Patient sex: M
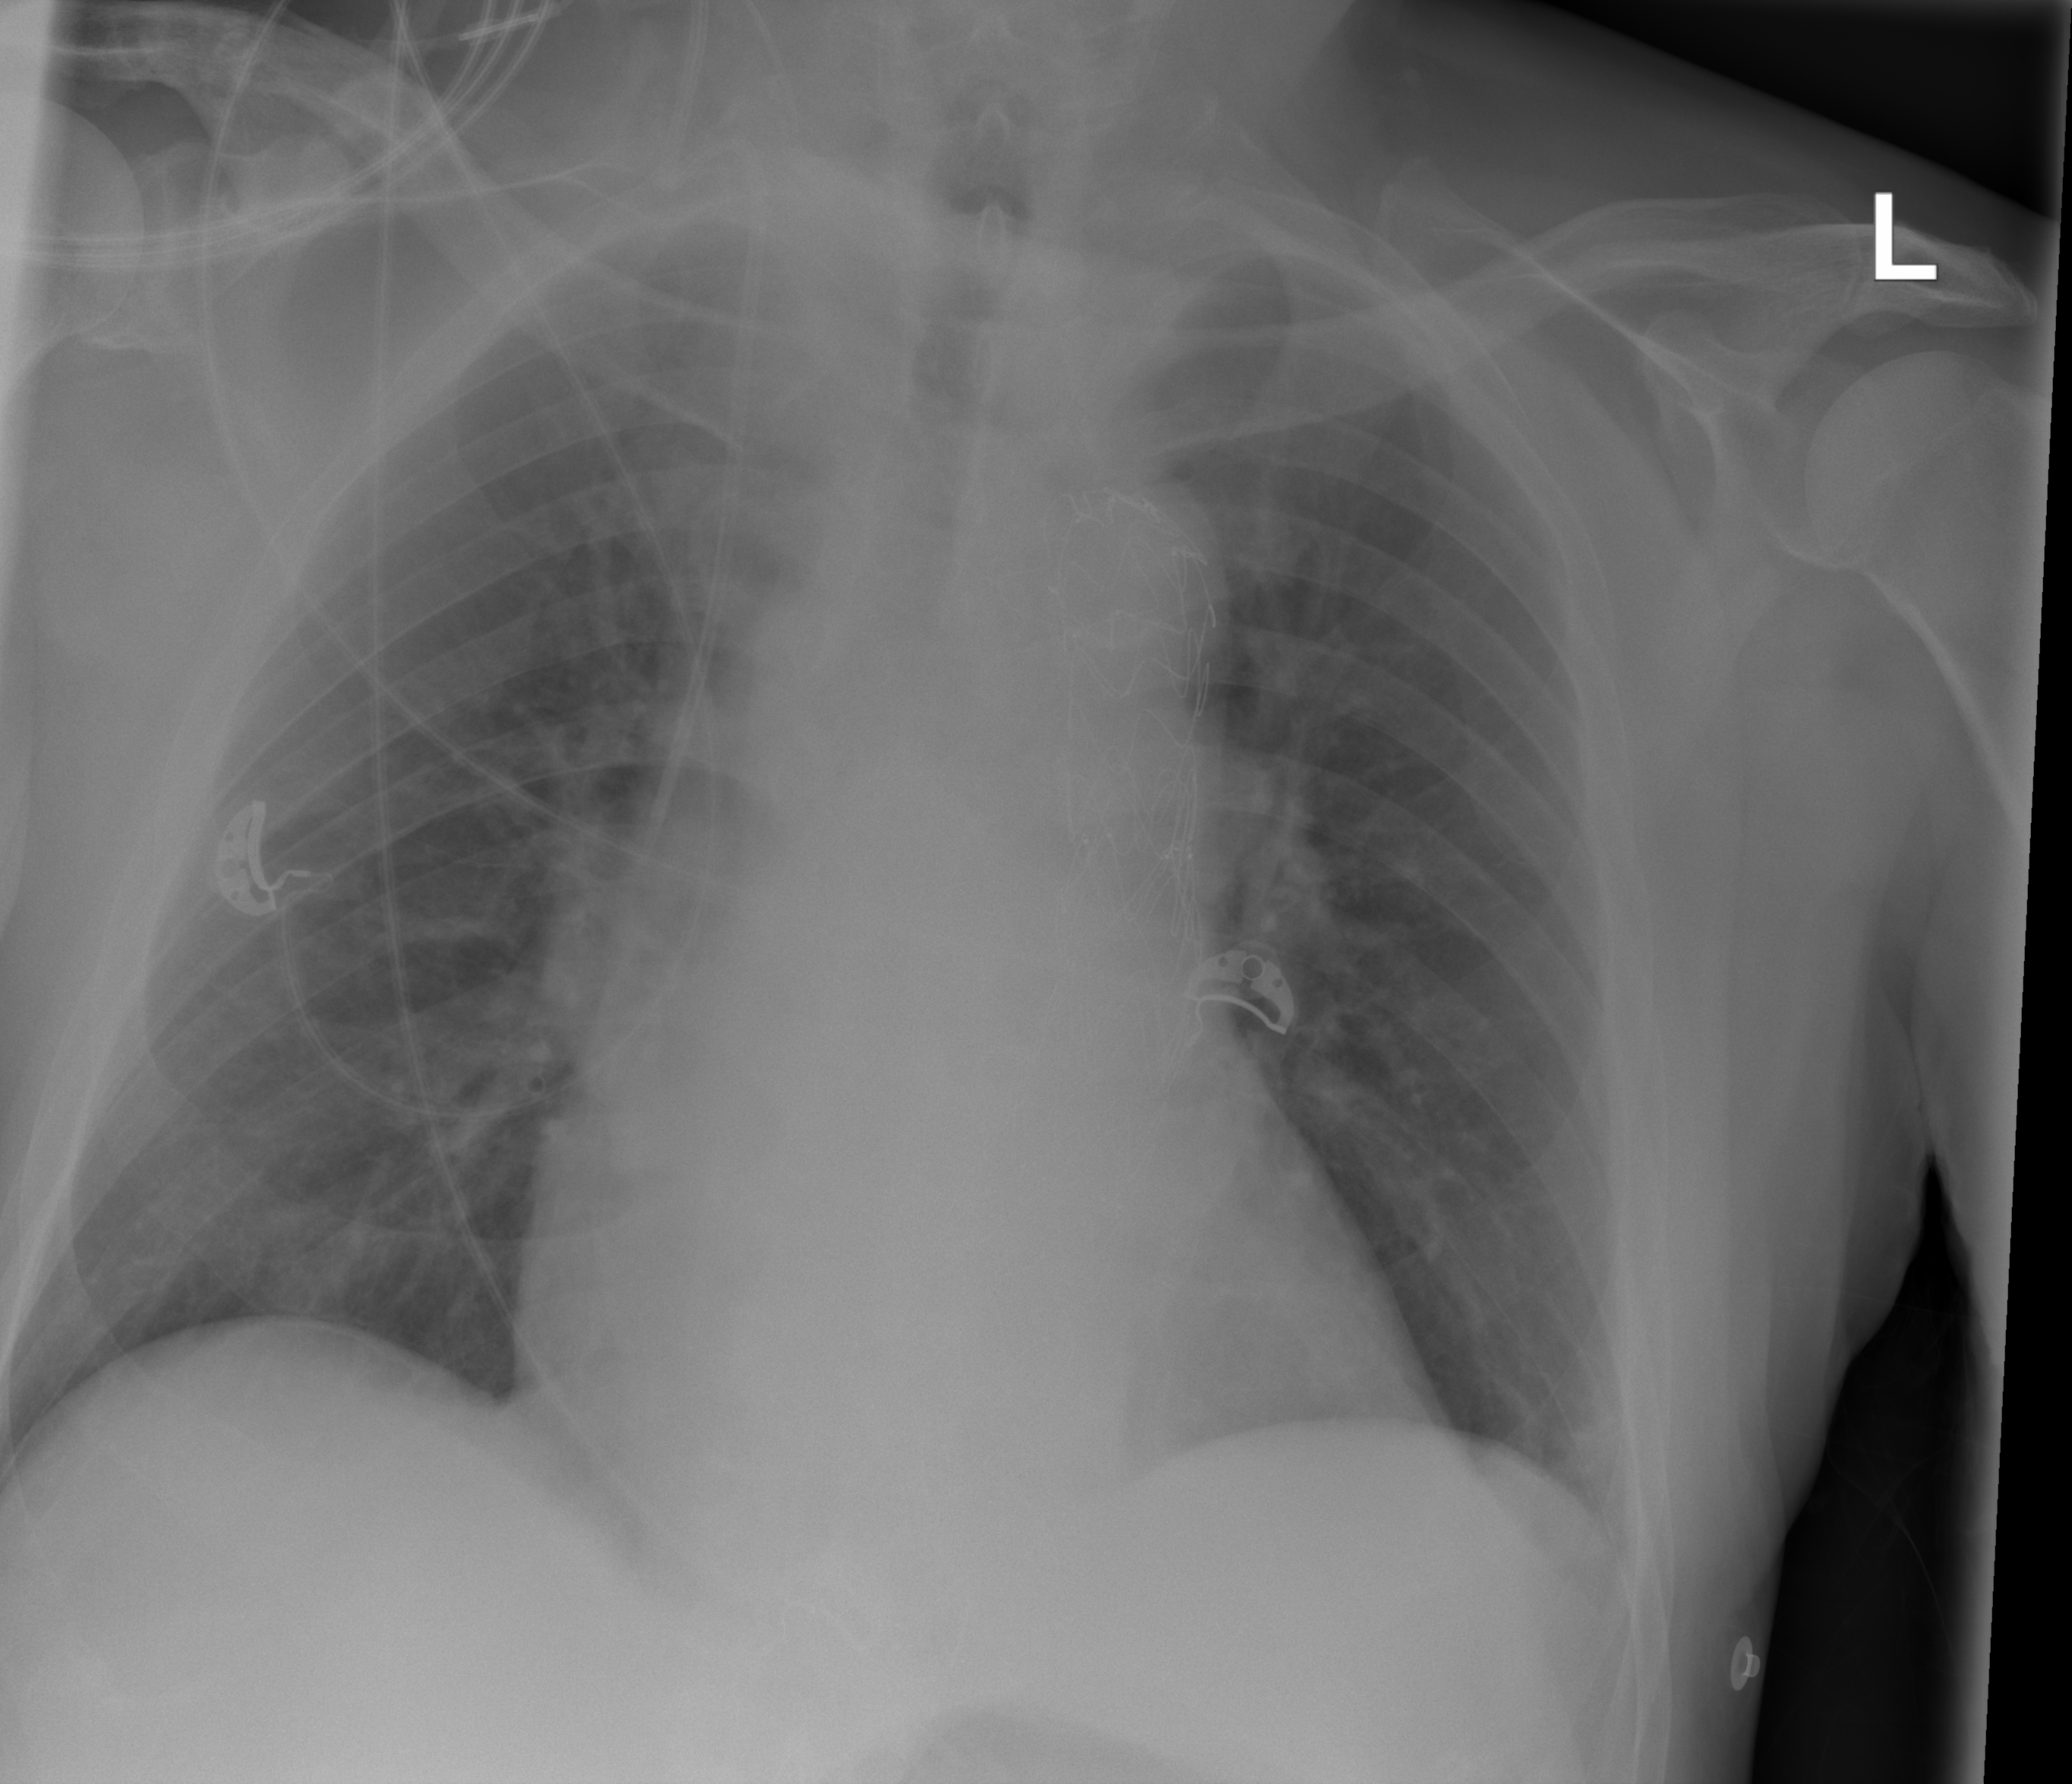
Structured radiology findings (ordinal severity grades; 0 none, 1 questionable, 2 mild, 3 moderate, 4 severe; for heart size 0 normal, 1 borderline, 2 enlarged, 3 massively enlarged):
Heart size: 1
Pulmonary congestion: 0
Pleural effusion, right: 0
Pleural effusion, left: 2
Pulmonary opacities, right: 0
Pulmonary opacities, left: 0
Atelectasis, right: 0
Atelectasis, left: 0